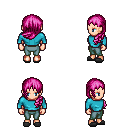
a pixel art fantasy rpg character, female body template, human, light skin, teal long-sleeve shirt, teal pants, pink left-swept hairstyle, gray slippers, four views (front, back, left, right), 2x2 character sprite sheet, small pixel art, hard edges, no anti-aliasing